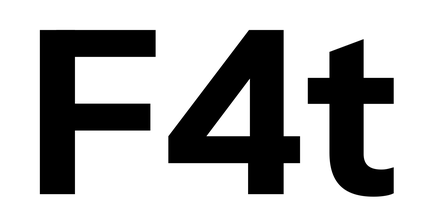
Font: InstrumentSans_Bold